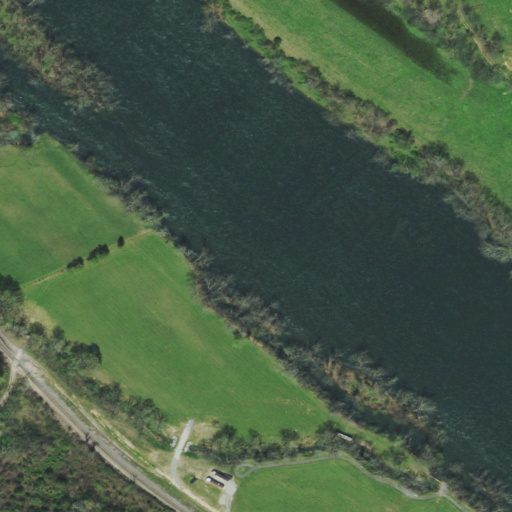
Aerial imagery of bar in Tennessee named Llewellyns Schoals containing pasture, open water, deciduous forest, woody wetlands, and mixed forest